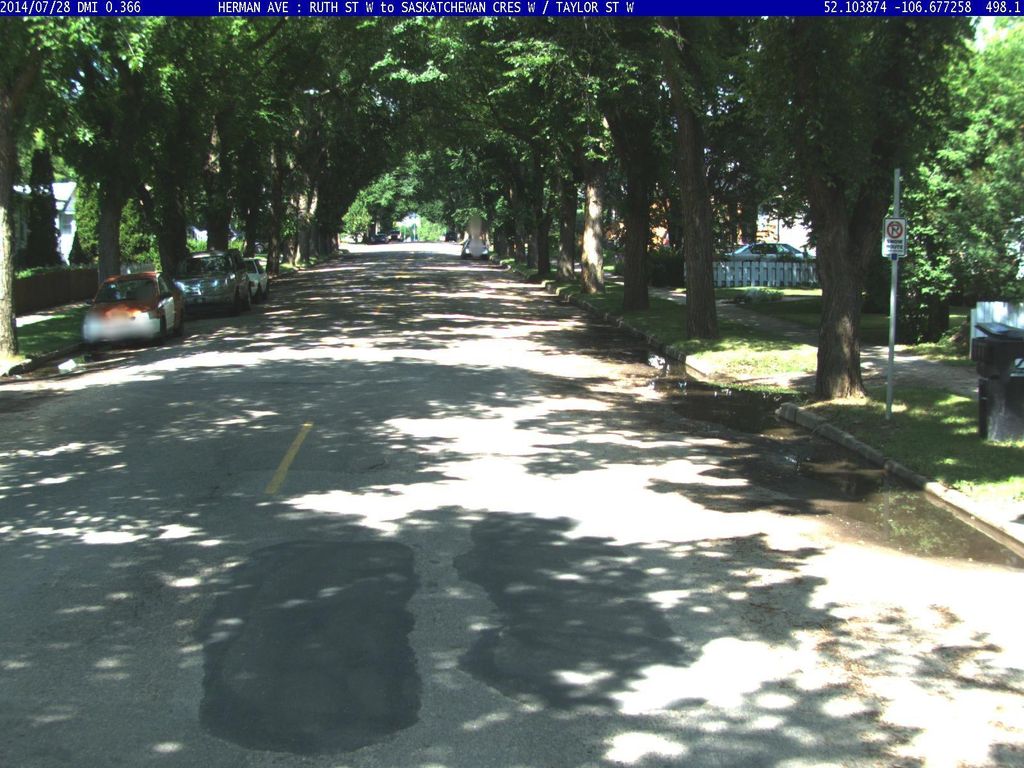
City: saskatoon